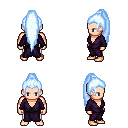
a pixel art fantasy rpg character, male body template, human, light skin, purple robe, white pants, white cyan extra-long topknot hairstyle, four views (front, back, left, right), 2x2 character sprite sheet, small pixel art, hard edges, no anti-aliasing